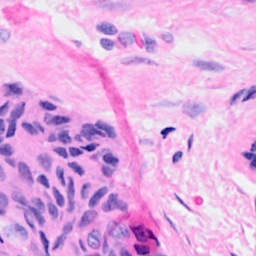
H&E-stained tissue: Breast